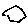
Label: hexagon